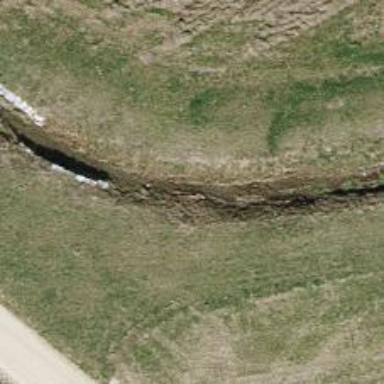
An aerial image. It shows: Ditch serving as waterway.